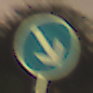
Verkehrszeichen: VorgeschriebeneVorbeifahrtRechts
Umgebung: Outdoor, Suburban
Tageszeit: Night
Wetter: Clear
Licht: Artificial
Jahreszeit: NotSpecified
Kontrast: MediumContrast